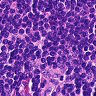
Metastatic tissue present: no